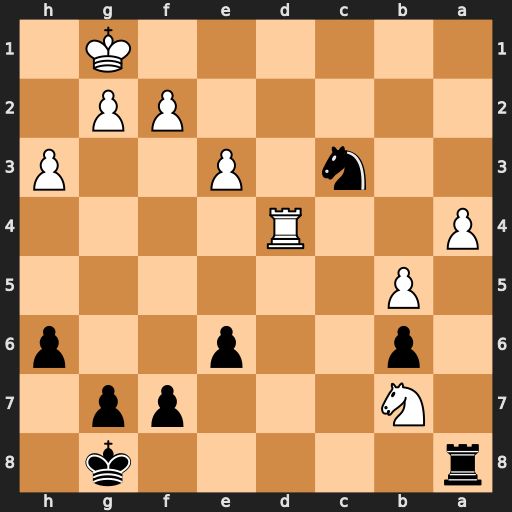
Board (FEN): r5k1/1N3pp1/1p2p2p/1P6/P2R4/2n1P2P/5PP1/6K1
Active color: b
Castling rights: -
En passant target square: -
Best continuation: Ne2+ Kh2 Nxd4